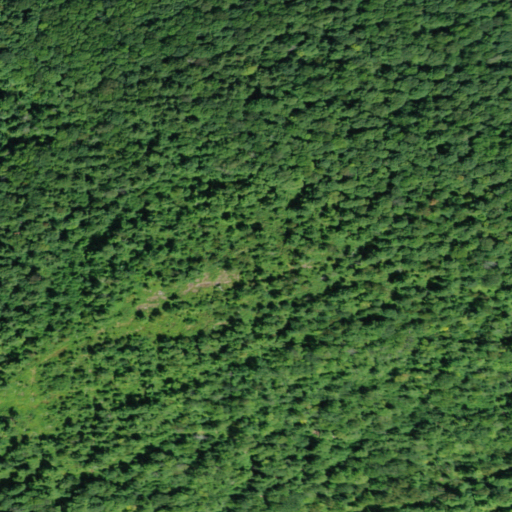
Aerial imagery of mountain in New York named Morris Hill containing deciduous forest, mixed forest, and evergreen forest